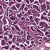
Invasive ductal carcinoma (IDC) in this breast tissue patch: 1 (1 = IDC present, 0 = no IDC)